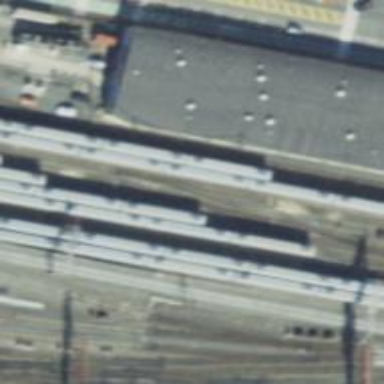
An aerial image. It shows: Railway yard used for servicing trains.